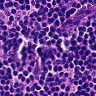
Metastatic tissue present: no